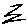
Label: zigzag